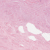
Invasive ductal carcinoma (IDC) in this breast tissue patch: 0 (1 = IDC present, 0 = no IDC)